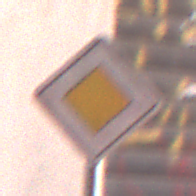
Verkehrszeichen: Vorfahrtsstrasse
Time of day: MorningAfternoon
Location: Outdoor (Urban)
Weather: Clear
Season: NotSpecified
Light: Natural